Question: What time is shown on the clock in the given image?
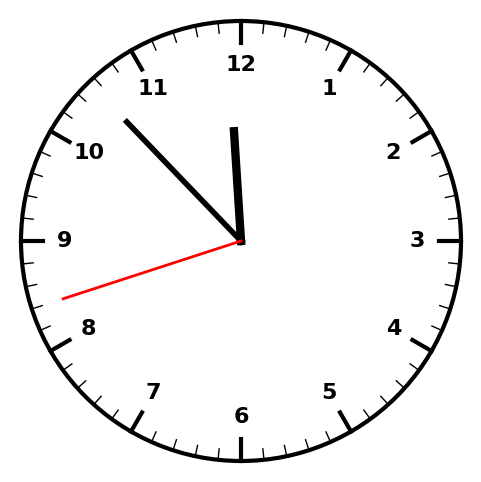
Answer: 11:52:42